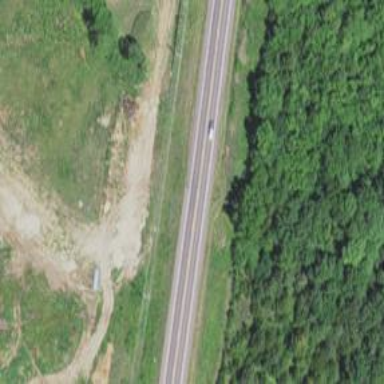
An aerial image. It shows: Primary highway.